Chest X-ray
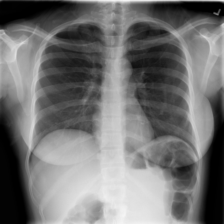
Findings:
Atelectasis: negative
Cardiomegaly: negative
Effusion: negative
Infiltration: positive
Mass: negative
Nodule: negative
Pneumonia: negative
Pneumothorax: negative
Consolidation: negative
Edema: negative
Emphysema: negative
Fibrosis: negative
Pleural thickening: negative
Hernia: negative